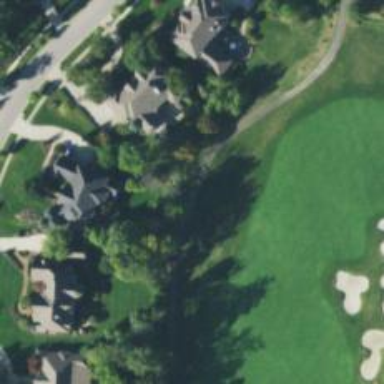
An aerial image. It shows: Path for golf carts.